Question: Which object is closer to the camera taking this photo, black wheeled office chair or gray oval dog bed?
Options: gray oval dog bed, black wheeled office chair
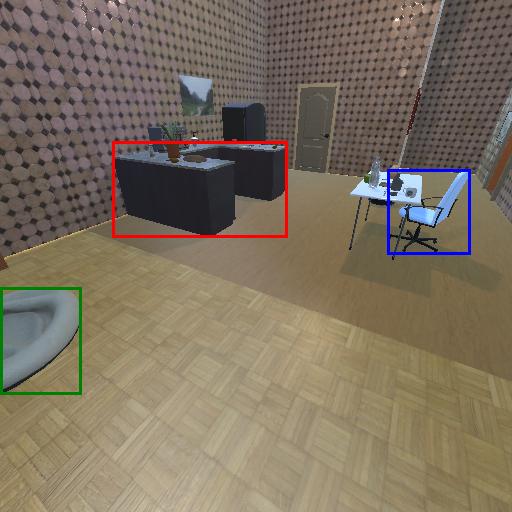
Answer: gray oval dog bed